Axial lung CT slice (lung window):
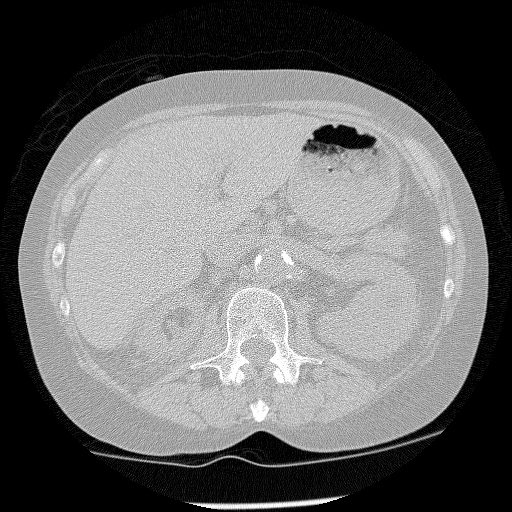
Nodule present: no